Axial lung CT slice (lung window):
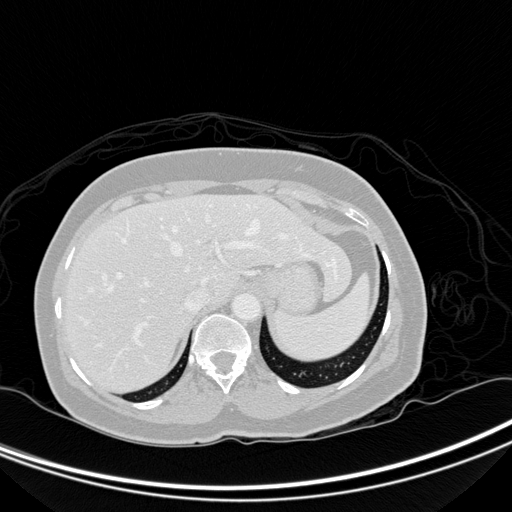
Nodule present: no